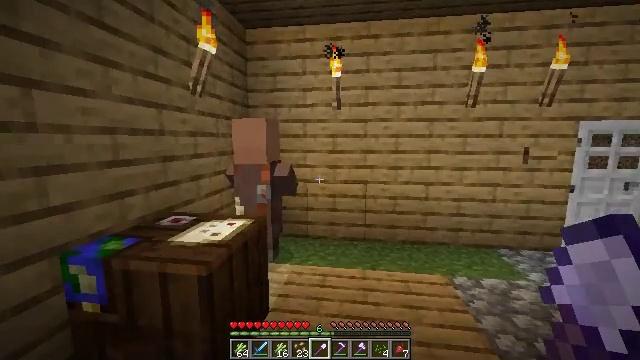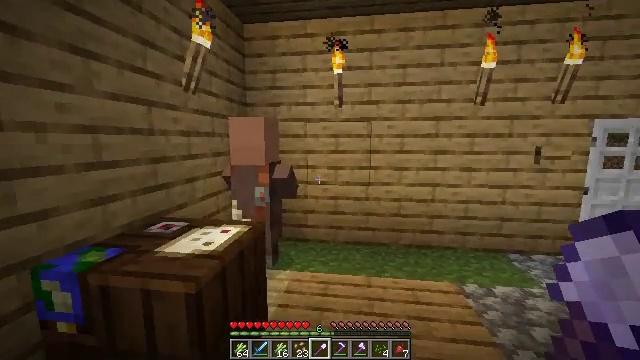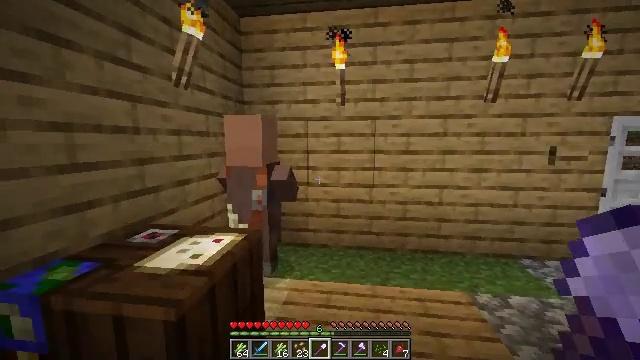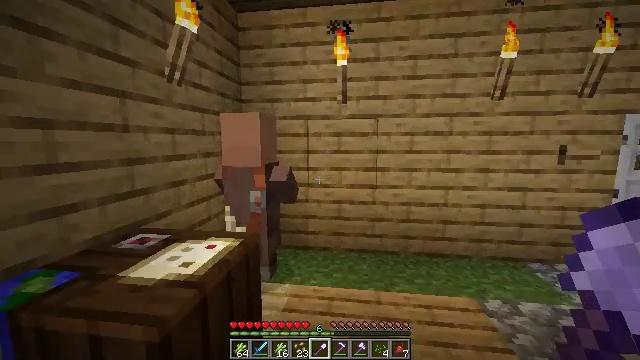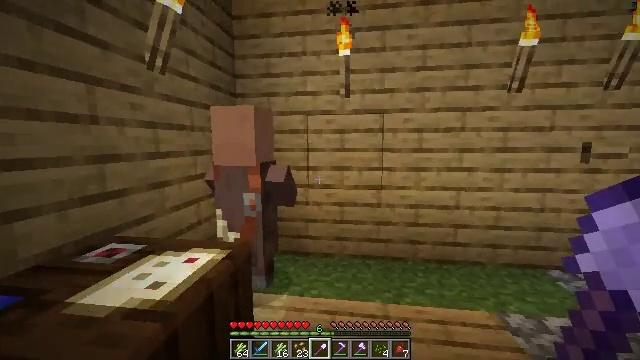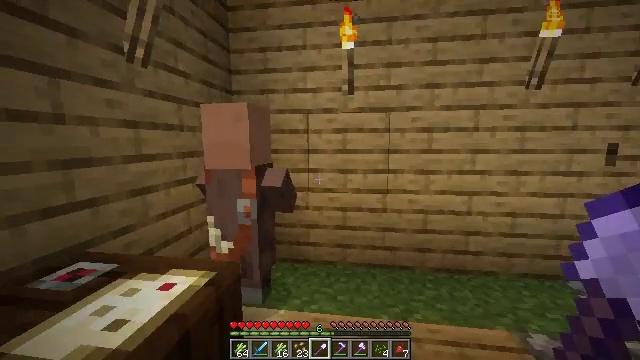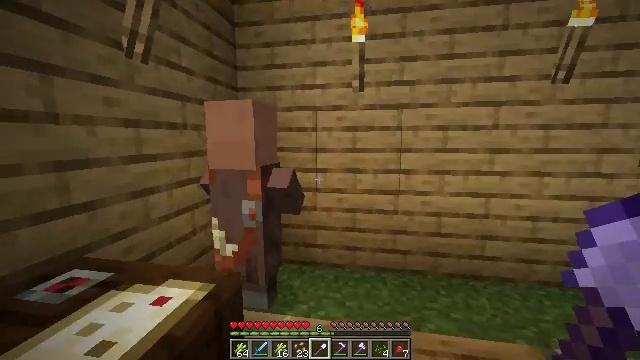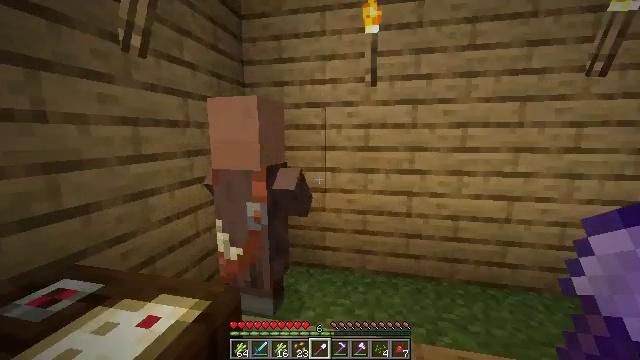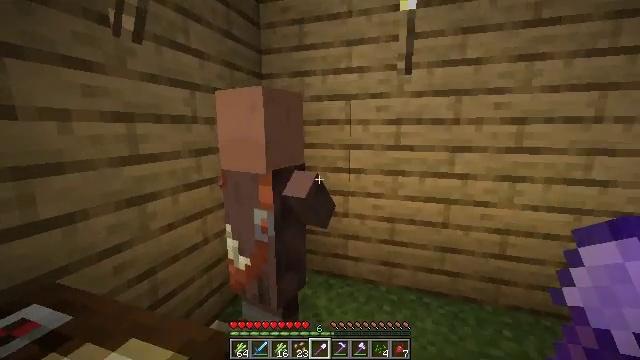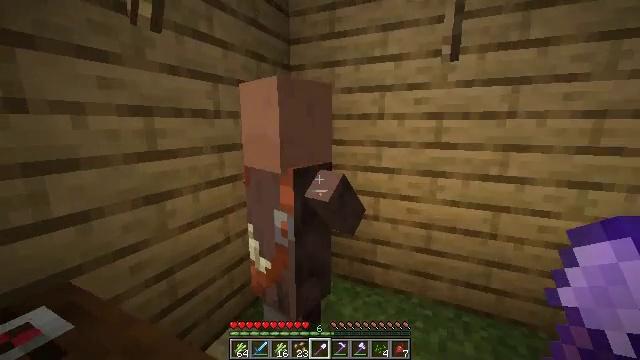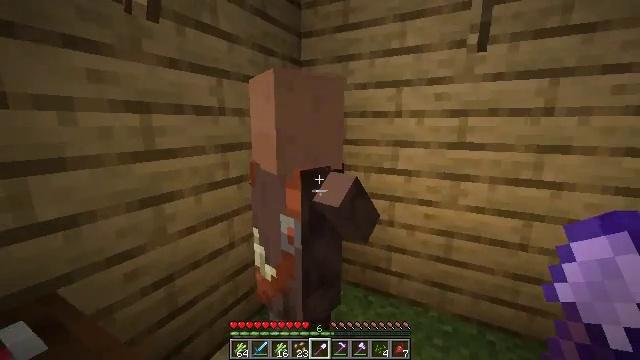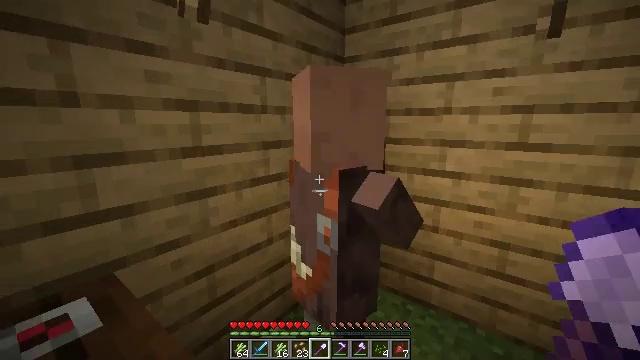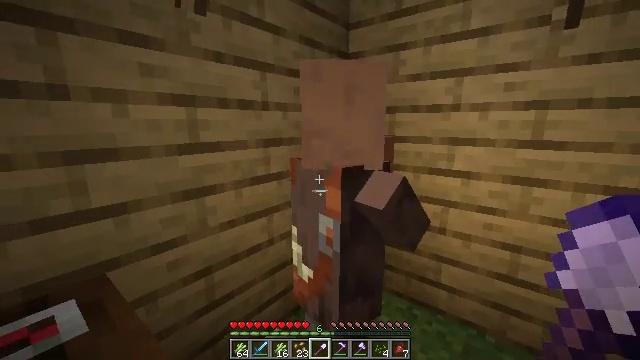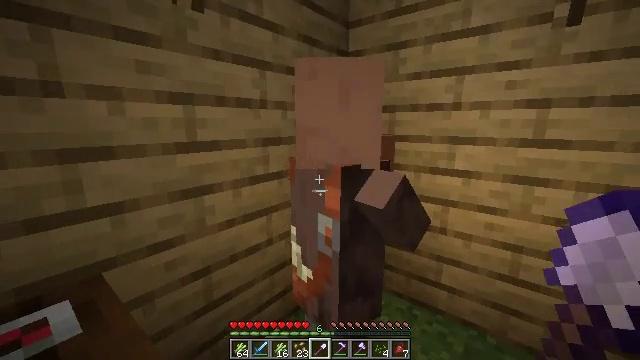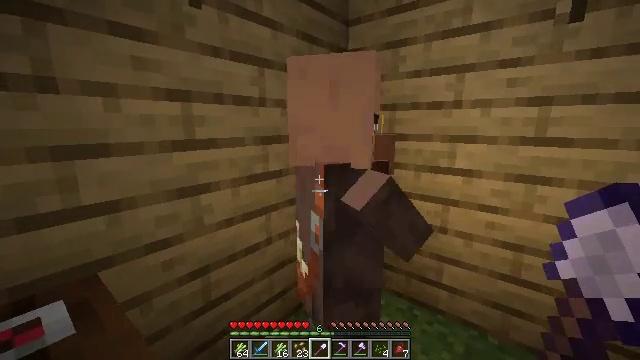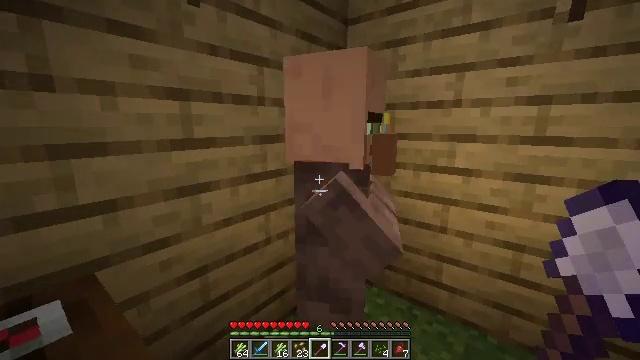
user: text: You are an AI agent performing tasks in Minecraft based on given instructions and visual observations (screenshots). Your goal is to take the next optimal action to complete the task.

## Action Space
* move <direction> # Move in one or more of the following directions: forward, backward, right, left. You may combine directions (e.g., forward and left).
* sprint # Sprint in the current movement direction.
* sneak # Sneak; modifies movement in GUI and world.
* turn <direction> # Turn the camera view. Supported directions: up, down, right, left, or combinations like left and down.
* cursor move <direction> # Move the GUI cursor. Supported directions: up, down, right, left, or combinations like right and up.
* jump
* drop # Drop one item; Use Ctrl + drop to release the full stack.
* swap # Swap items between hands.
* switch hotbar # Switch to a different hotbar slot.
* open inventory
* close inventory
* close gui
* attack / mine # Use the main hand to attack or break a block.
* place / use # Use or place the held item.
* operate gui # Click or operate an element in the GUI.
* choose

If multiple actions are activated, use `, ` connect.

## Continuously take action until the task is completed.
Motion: motion action
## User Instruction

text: Use the crafting table to produce paper.
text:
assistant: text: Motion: move forward
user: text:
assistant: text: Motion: move forward
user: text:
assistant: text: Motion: move forward
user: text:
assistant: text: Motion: move forward
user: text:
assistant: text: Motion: move forward
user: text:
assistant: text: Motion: move forward, turn left
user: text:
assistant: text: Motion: move forward, turn left
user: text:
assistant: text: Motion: move forward, turn left and down
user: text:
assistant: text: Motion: move forward, turn left and down
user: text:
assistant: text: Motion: turn left
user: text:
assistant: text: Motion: turn left
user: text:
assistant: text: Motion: turn left
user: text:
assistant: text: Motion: no_op
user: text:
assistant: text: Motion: no_op
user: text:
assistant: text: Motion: no_op
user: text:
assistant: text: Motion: turn right
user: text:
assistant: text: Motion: no_op
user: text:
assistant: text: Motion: turn right
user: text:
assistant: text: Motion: turn right
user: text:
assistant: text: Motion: no_op
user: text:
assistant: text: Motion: no_op
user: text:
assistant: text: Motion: no_op
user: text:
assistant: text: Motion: turn right
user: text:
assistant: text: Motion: turn right and down
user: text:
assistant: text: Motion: turn right and down
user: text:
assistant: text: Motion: turn right and down
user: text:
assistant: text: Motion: turn right and down
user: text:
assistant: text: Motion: move forward, turn right
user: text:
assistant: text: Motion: move forward, turn right
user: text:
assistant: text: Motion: move forward, turn right